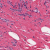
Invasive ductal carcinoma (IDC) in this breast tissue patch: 0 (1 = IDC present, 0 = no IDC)